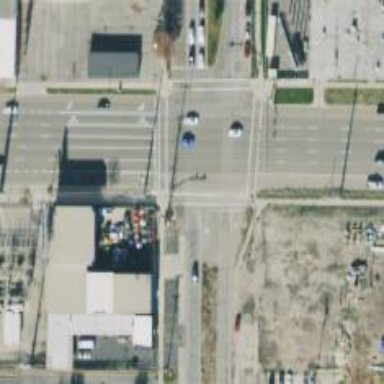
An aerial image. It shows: Crossing with marked lines on the road.